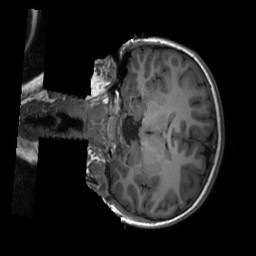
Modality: T1w
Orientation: coronal
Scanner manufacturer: siemens
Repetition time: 2.3 s
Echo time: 0.00229 s